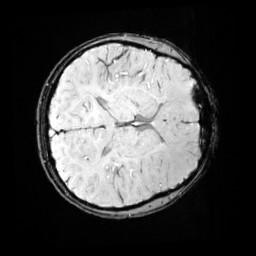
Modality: SWI
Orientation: axial
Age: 12
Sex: male
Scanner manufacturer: siemens
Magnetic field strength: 3 T
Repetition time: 0.027 s
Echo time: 0.02 s